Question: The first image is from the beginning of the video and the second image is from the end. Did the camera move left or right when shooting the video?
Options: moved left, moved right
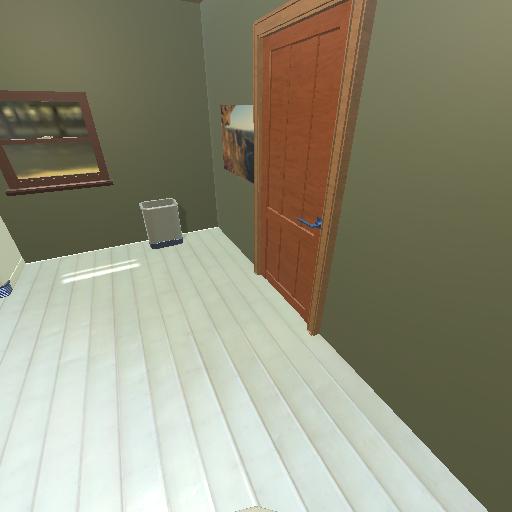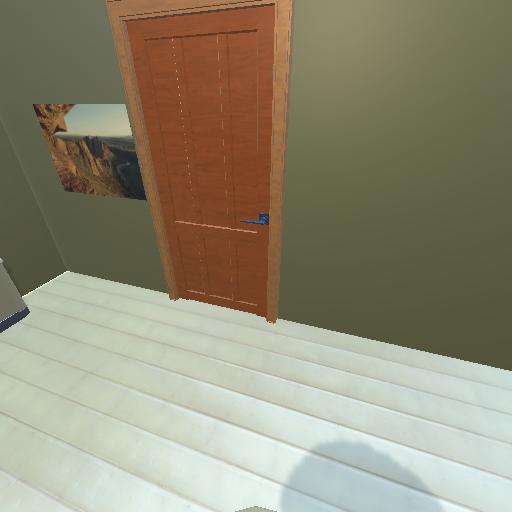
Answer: moved left